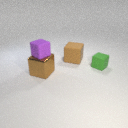
large brown metal cube below small purple rubber cube